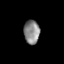
Tissue: skin
Cell type: Endothelial cells
Senescence score: 0.6886
Nuclear area (px): 371
Mean DAPI intensity: 134.601